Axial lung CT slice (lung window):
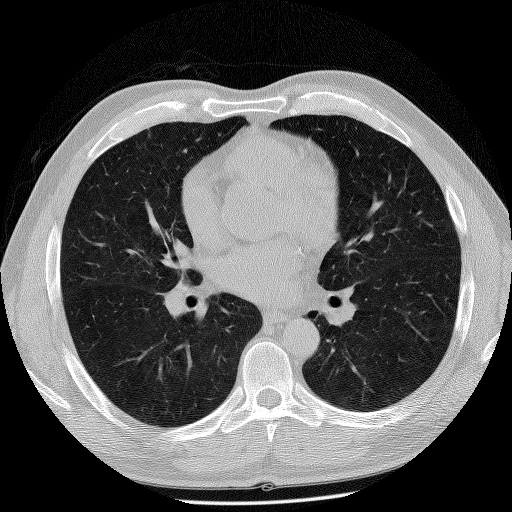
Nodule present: no